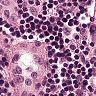
Metastatic tissue present: no